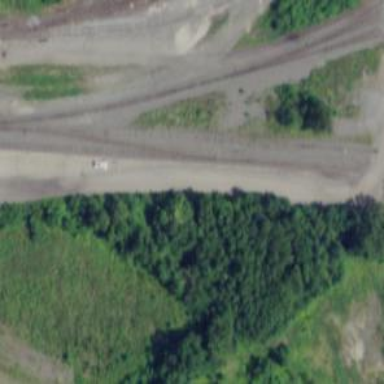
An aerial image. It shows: Railway track.